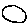
Label: moon